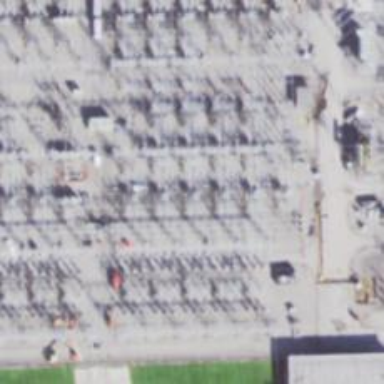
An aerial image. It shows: Switch used for power control.